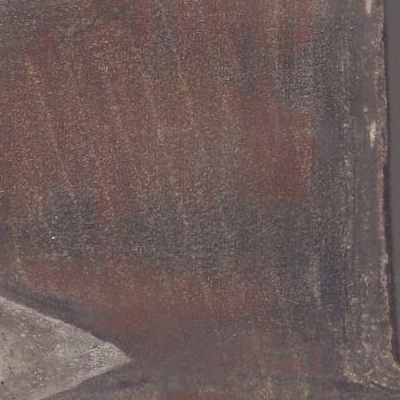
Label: bField